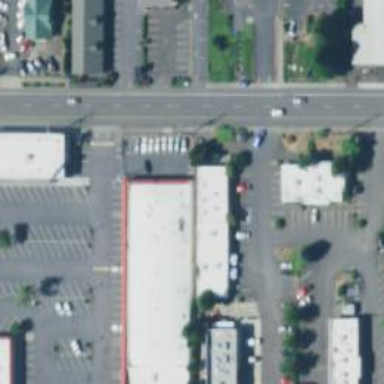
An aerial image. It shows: Parking space.